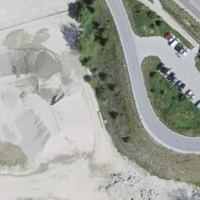
EUNIS habitat code: 56
Species observed at this site:
Amelanchier ovalis